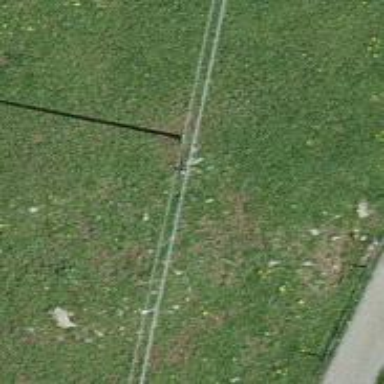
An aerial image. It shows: Power pole.